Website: crate-barrel
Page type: receipt
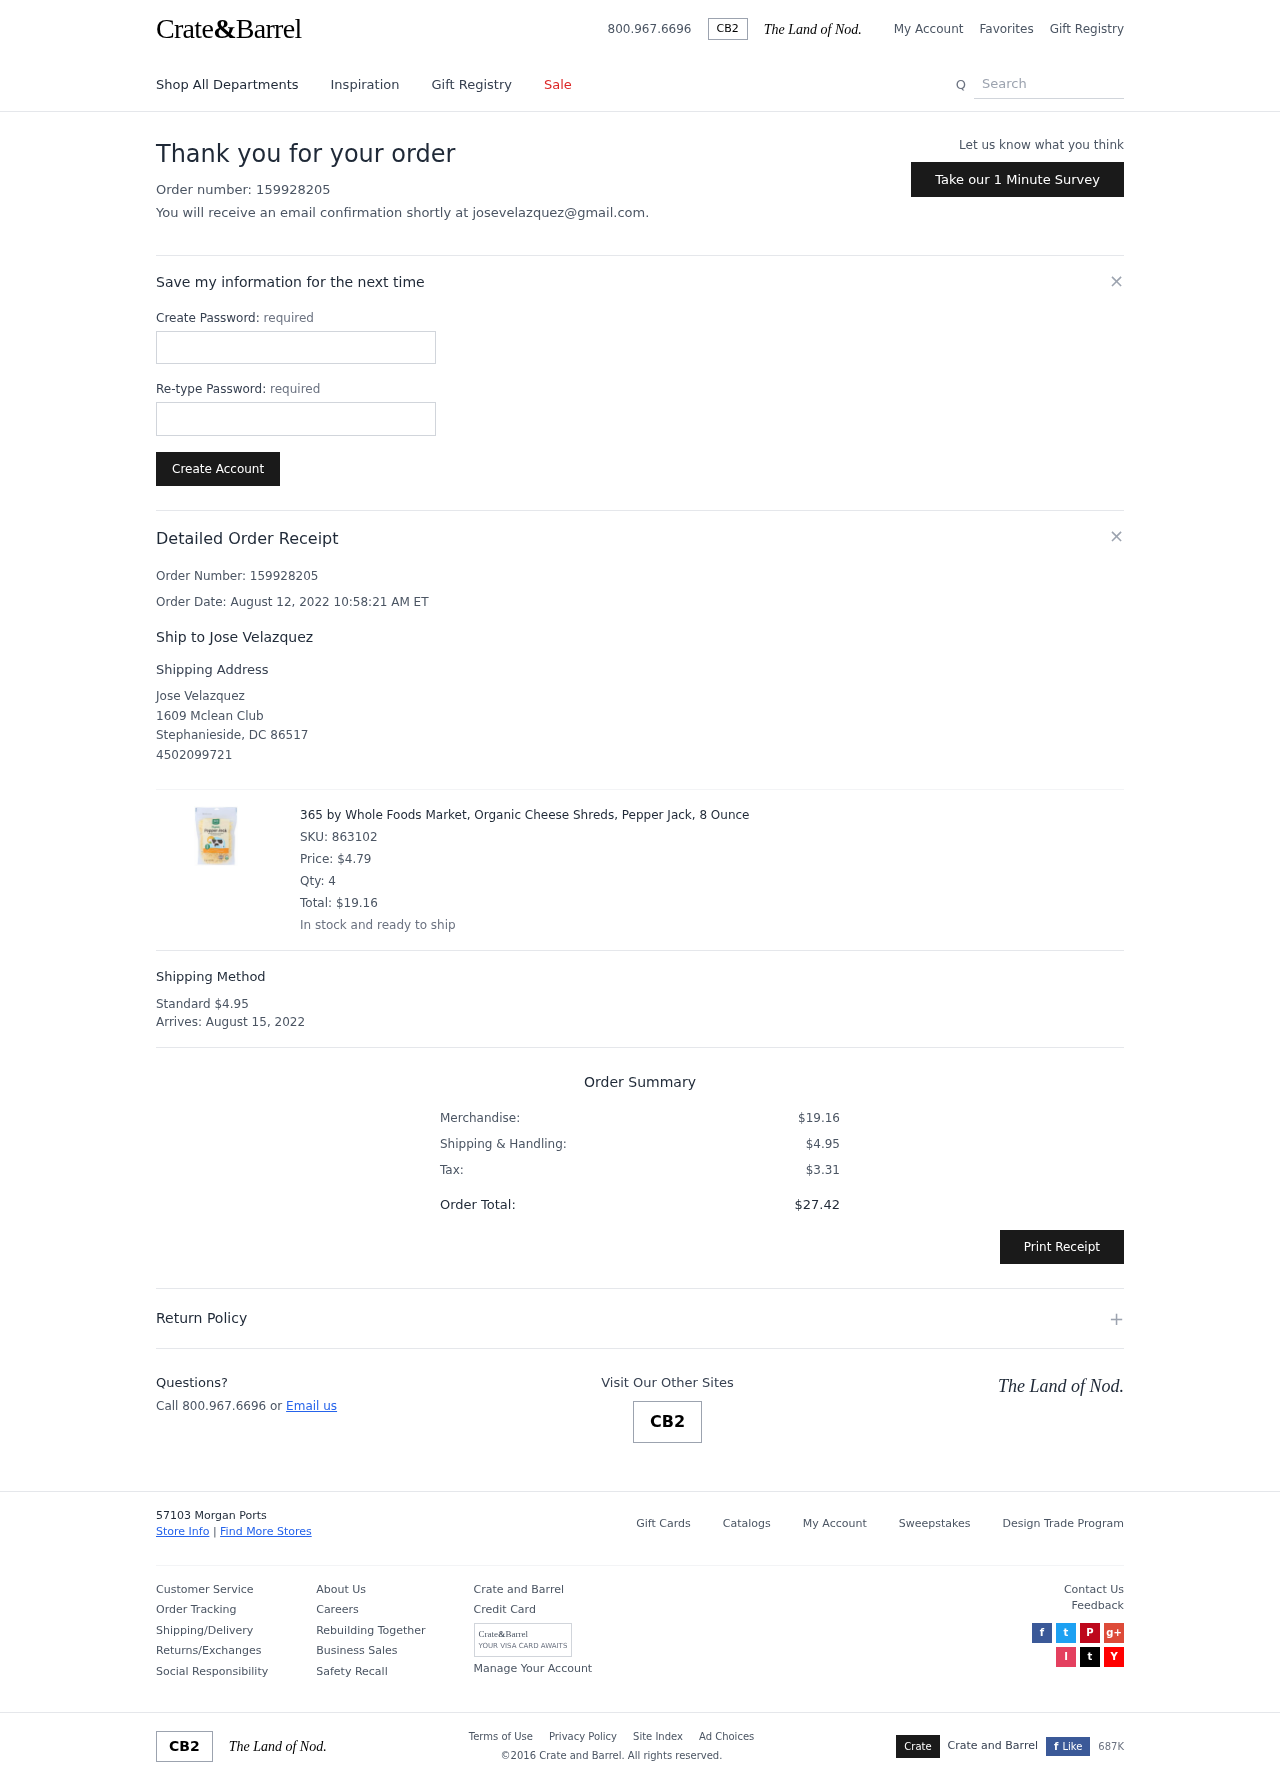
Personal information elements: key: PII_CITY
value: Stephanieside
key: PII_EMAIL
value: josevelazquez@gmail.com
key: PII_FULLNAME
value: Jose Velazquez
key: PII_FULLNAME
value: Ship to Jose Velazquez
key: PII_PHONE
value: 4502099721
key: PII_POSTCODE
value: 86517
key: PII_STATE_ABBR
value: DC
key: PII_STREET
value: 1609 Mclean Club
Product elements: key: PRODUCT1_NAME
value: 365 by Whole Foods Market, Organic Cheese Shreds, Pepper Jack, 8 Ounce
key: PRODUCT1_PRICE
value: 4.79
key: PRODUCT1_QUANTITY
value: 4
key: PRODUCT1_SKU
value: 863102
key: PRODUCT1_TOTAL
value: $19.16
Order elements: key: ORDER_ID
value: Order Number: 159928205
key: ORDER_ID
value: Order number: 159928205
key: ORDER_DATE
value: Order Date: August 12, 2022 10:58:21 AM ET
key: ORDER_SHIPPING_COST
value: $4.95
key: ORDER_DELIVERY_DATE
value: August 15, 2022
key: ORDER_SUBTOTAL
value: $19.16
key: ORDER_TAX
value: $3.31
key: ORDER_TOTAL
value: $27.42
Search elements: key: HEADER_SEARCH
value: Search